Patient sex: M
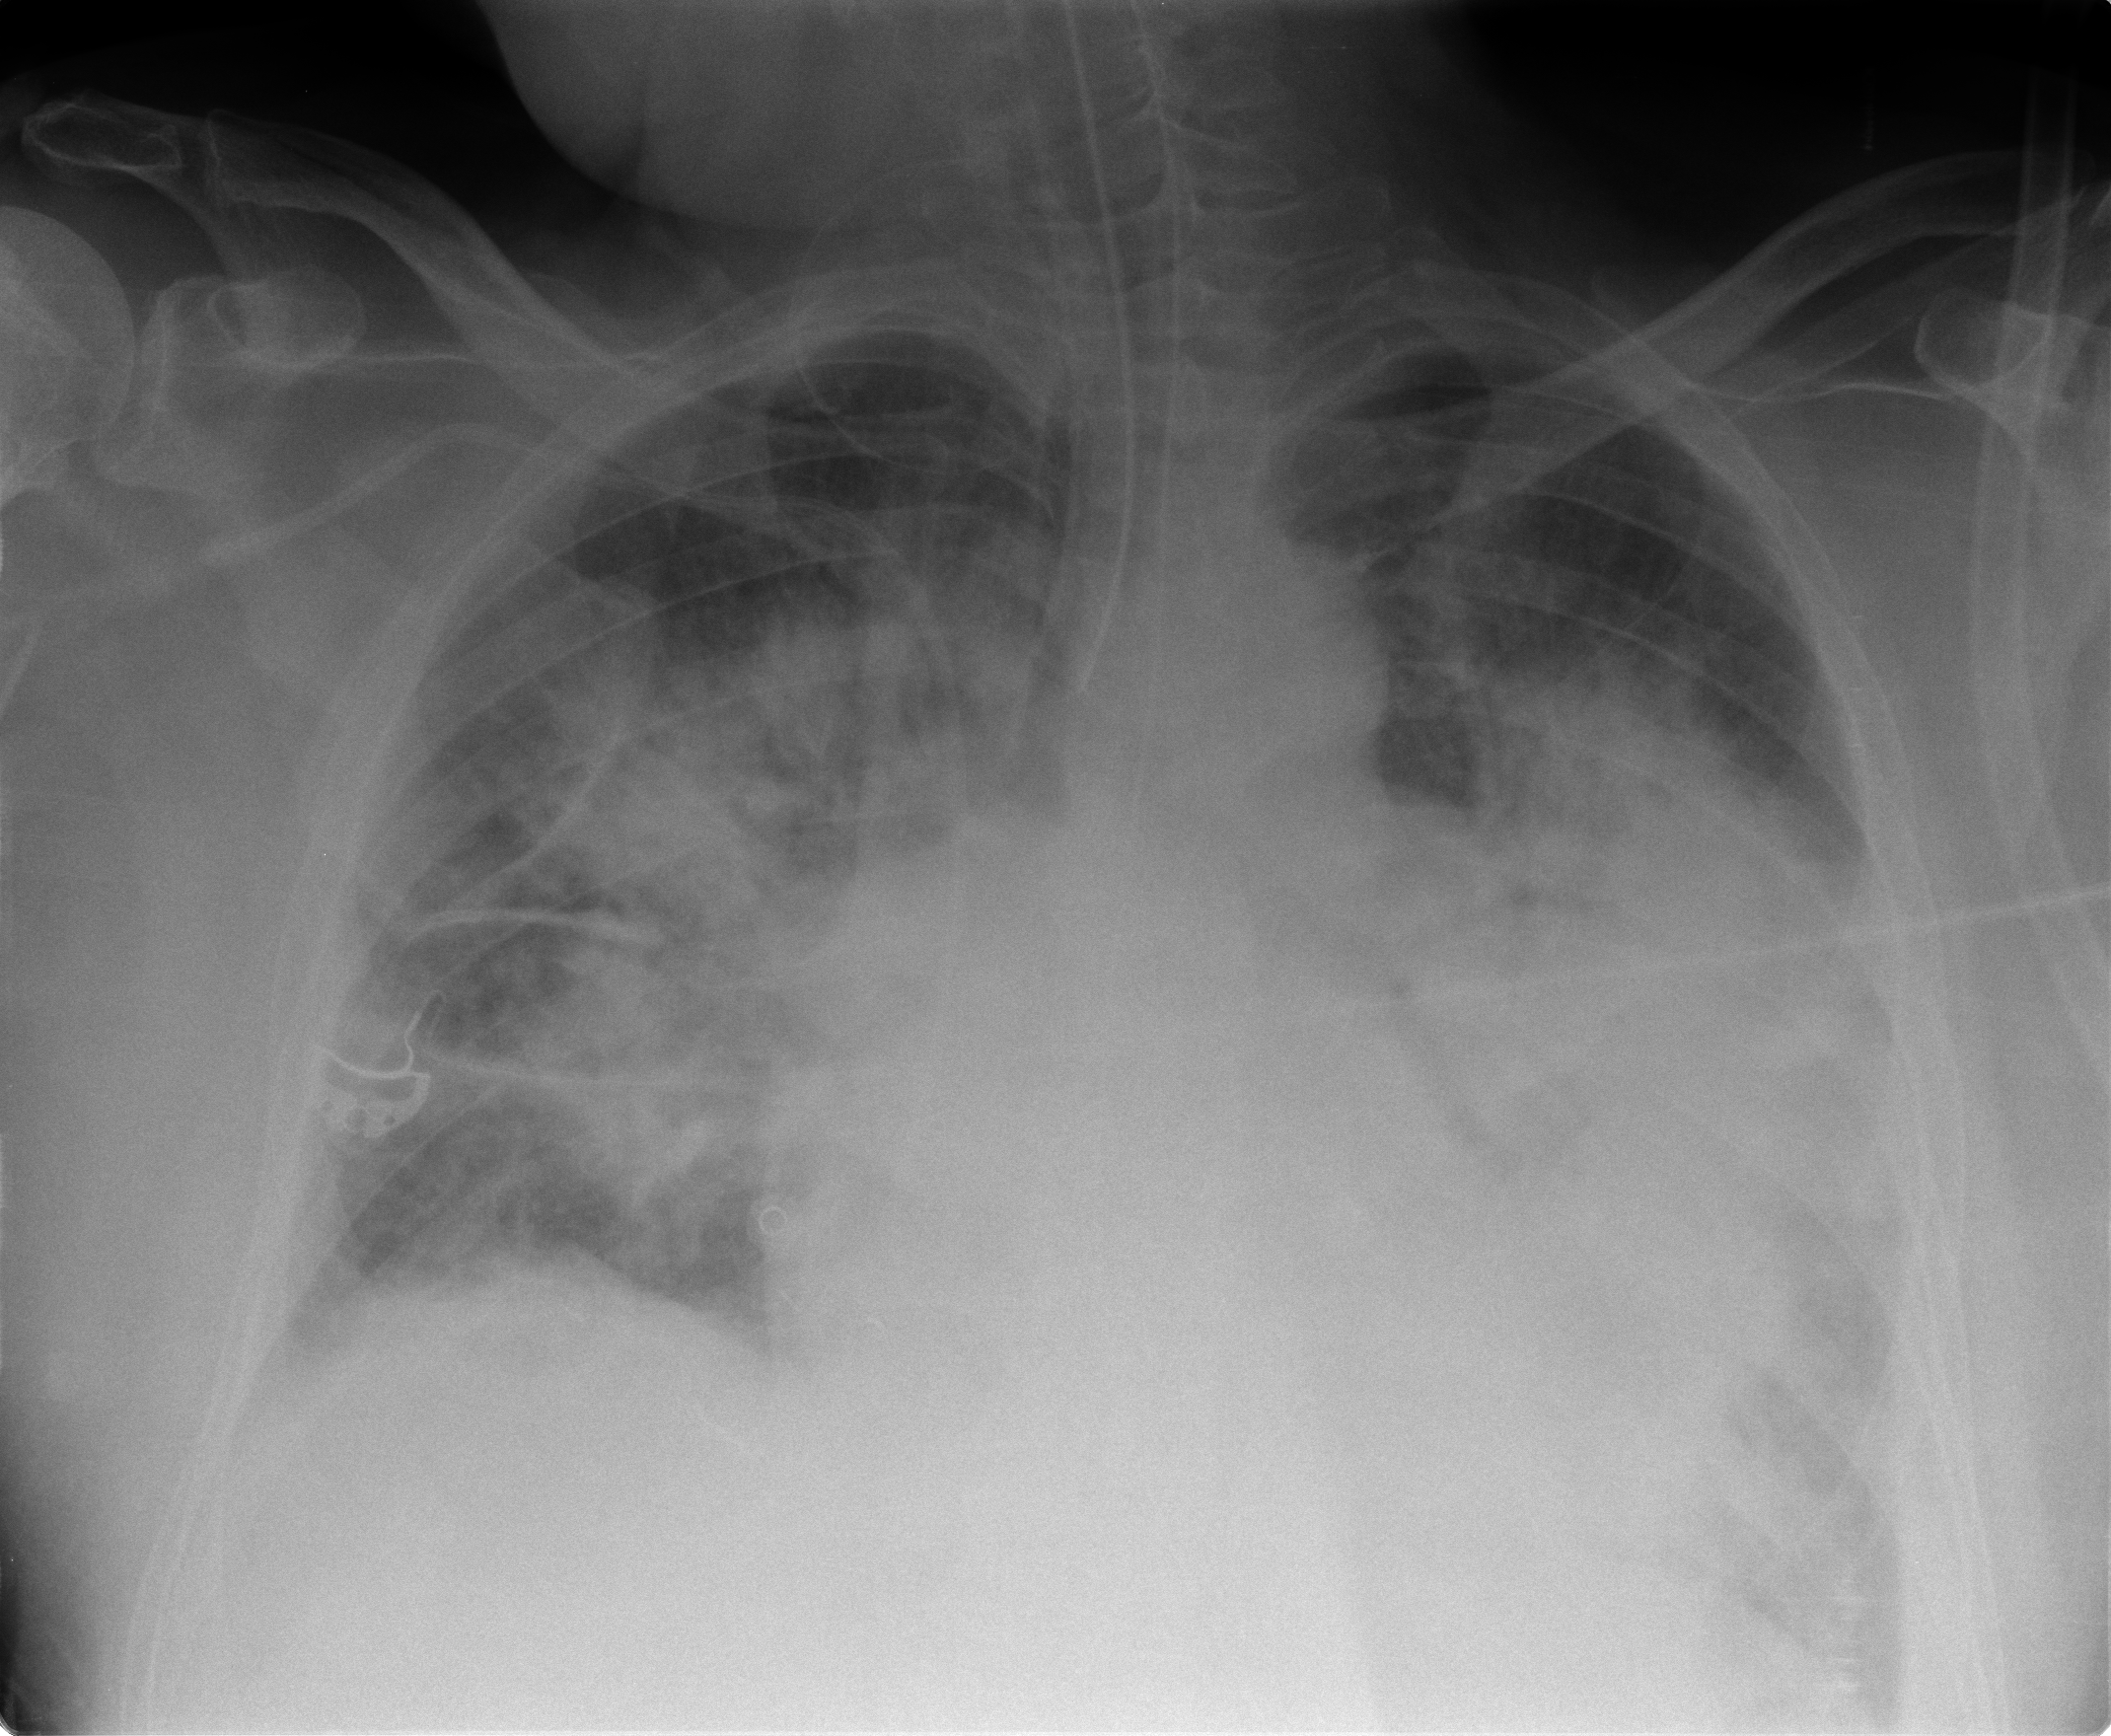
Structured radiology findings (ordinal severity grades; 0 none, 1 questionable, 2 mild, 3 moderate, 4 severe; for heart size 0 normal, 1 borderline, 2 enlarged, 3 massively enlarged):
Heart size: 0
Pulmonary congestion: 0
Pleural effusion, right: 2
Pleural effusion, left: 2
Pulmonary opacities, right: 3
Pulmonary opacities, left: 4
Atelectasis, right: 3
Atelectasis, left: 3